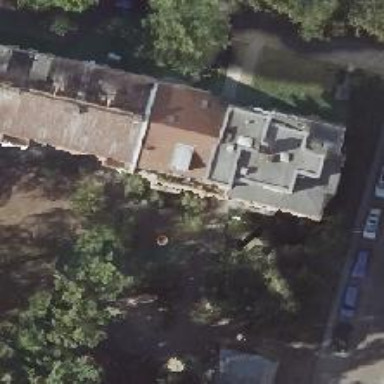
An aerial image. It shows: Flat-roofed building.